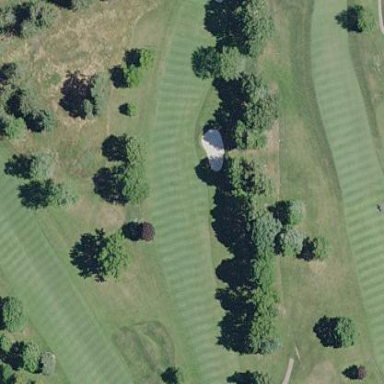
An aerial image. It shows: Scenic golf fairway.